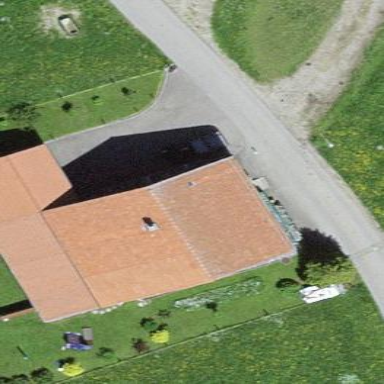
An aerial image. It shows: Farm building.